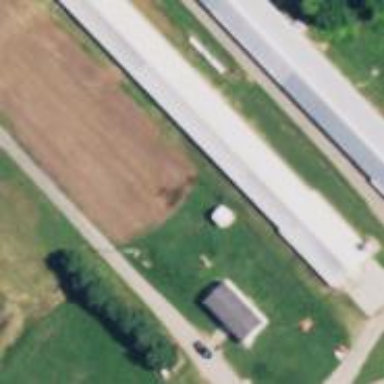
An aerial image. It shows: Farm auxiliary building.